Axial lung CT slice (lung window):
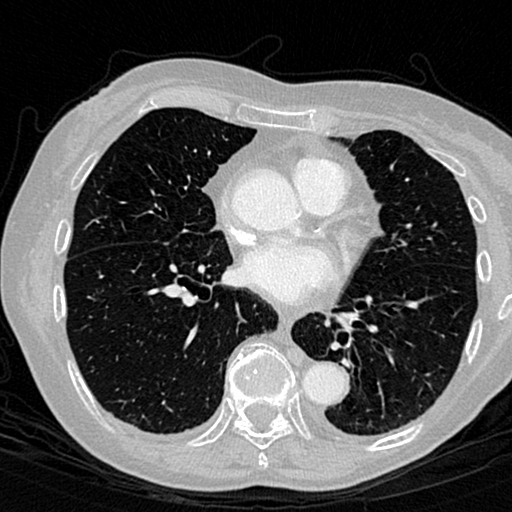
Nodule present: no